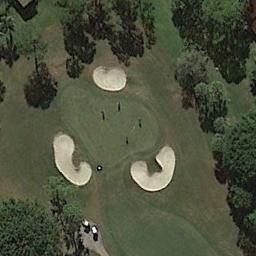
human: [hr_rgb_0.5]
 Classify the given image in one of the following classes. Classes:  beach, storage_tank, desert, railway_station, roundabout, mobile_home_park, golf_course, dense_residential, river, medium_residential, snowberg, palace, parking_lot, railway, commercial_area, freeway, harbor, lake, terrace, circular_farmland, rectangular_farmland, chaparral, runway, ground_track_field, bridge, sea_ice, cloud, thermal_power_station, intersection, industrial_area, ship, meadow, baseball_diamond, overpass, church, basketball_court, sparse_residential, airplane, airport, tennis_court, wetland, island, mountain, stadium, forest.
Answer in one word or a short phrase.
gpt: golf_course